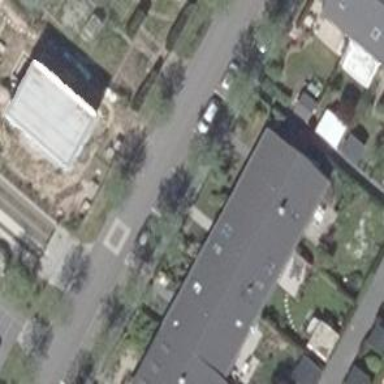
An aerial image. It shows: Traffic calming cushion.